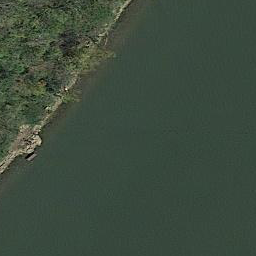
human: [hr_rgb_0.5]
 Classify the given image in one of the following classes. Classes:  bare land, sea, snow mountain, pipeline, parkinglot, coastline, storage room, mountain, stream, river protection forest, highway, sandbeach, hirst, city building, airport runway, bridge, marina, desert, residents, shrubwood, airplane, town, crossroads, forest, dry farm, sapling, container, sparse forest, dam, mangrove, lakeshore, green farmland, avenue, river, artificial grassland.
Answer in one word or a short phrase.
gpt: river protection forest